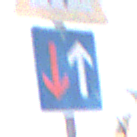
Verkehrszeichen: VorrangVorGegenverkehr
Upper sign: KinderRechts
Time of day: MorningAfternoon
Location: Outdoor (Suburban)
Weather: Overcast
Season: NotSpecified
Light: Natural